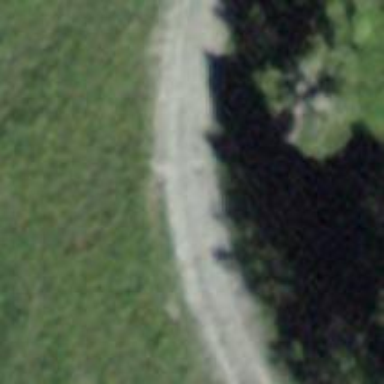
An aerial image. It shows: Intermediate downhill path for skiing.